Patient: sex F, age 22
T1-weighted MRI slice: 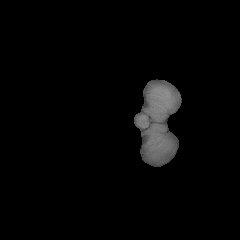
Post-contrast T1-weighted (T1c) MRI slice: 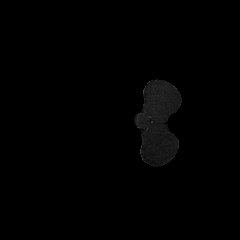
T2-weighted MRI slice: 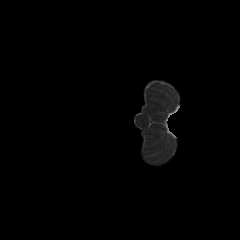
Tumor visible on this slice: no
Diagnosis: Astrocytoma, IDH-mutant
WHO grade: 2